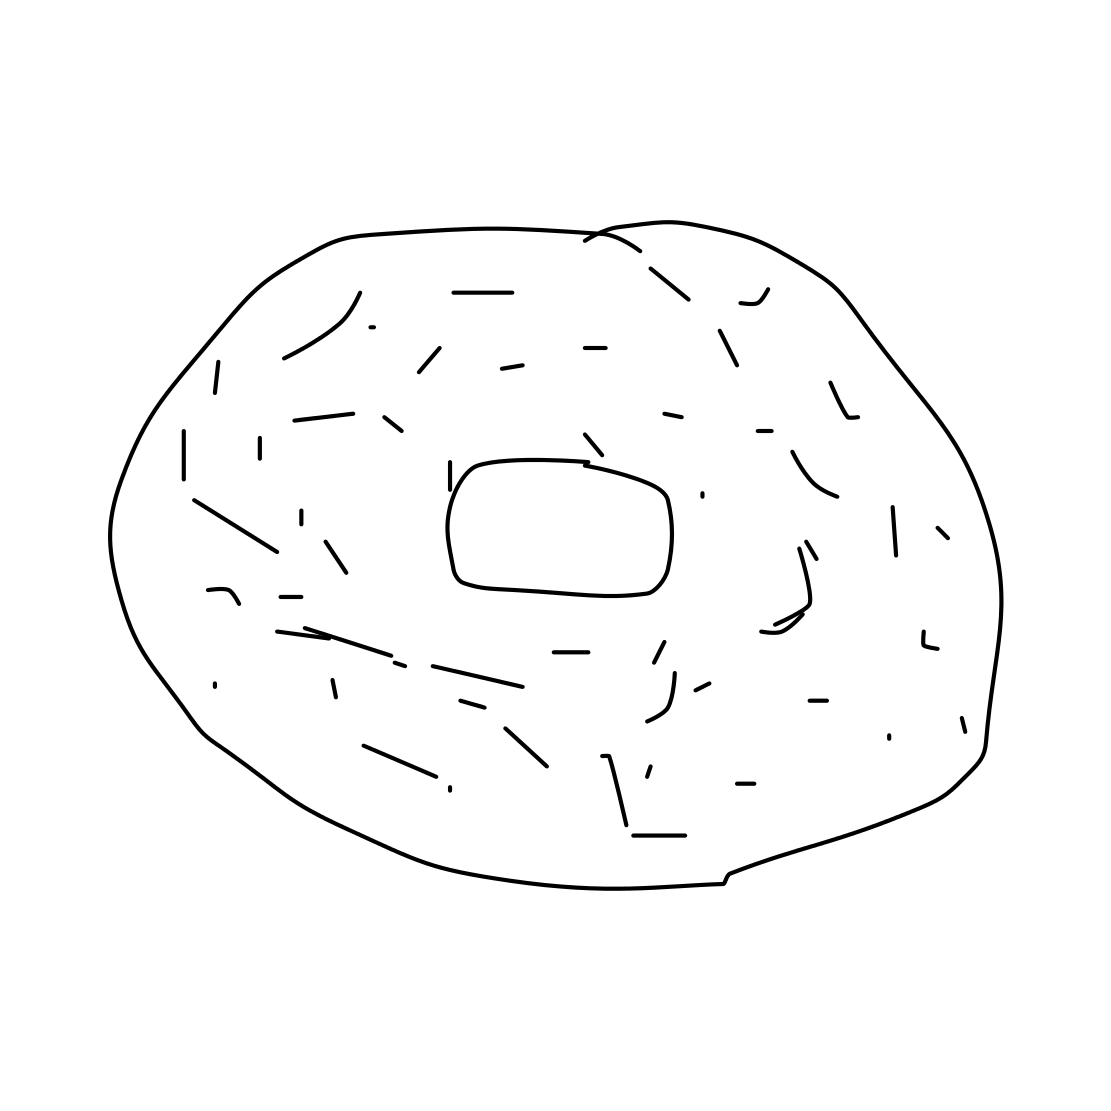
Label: donut